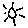
Label: sun